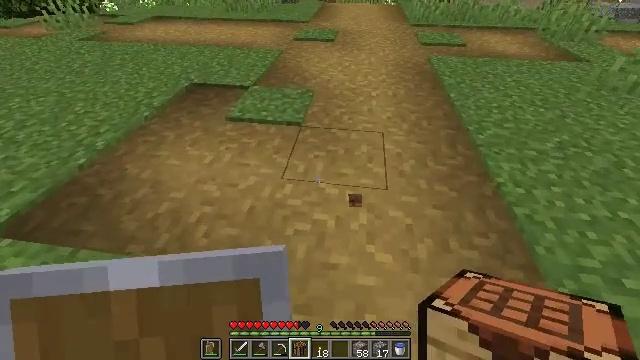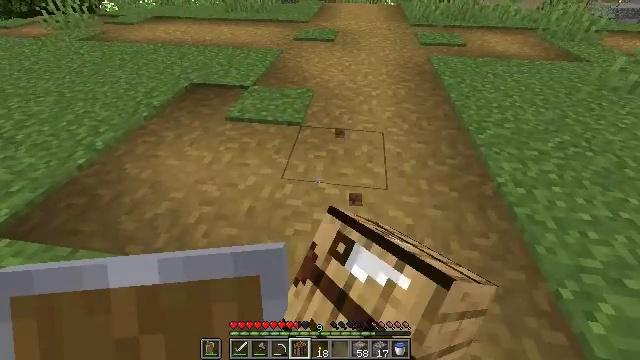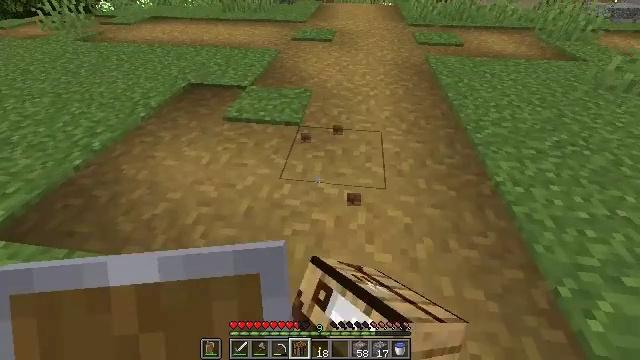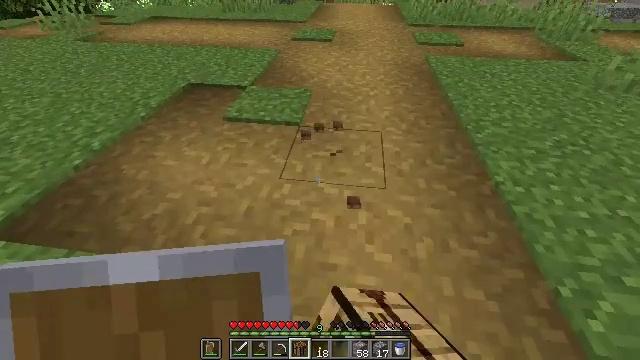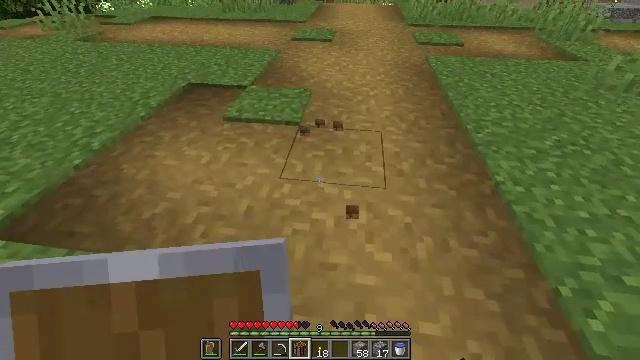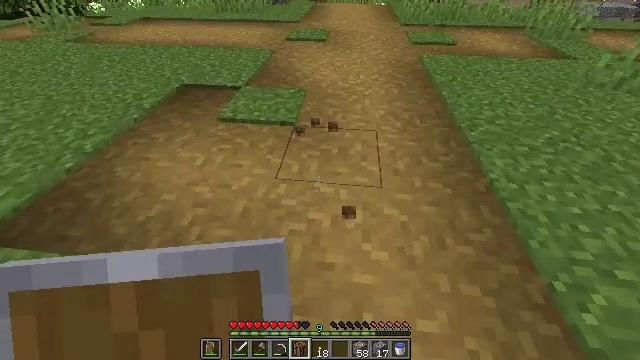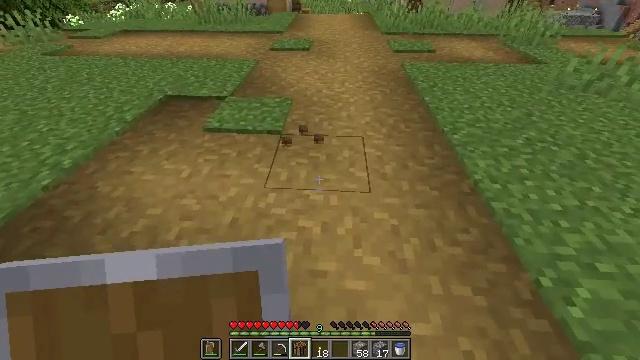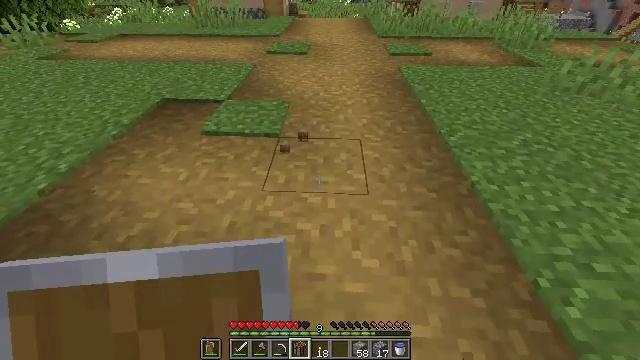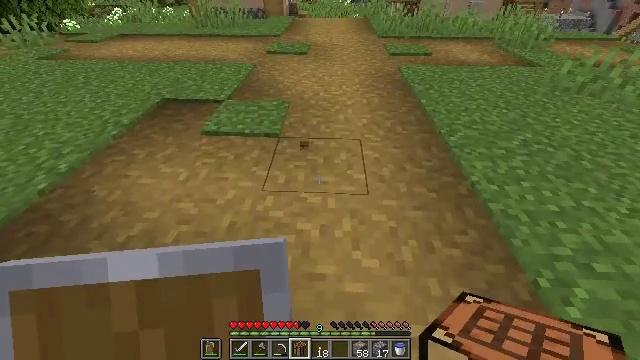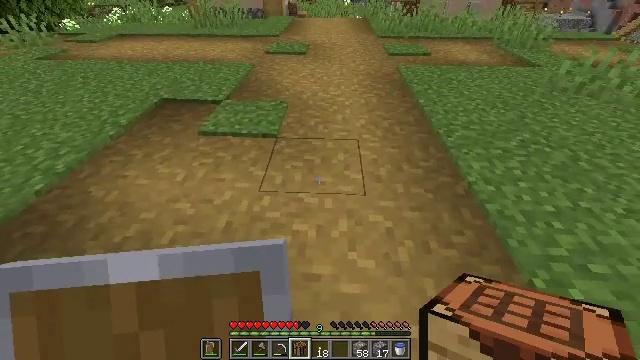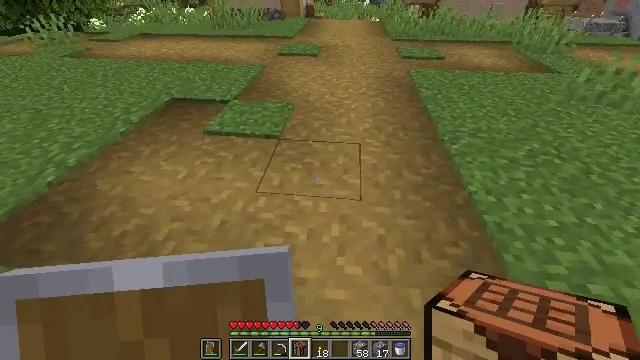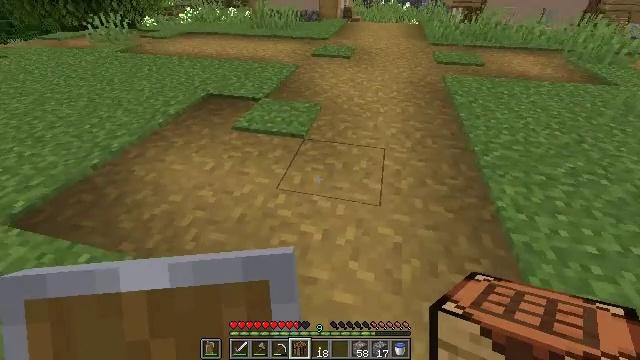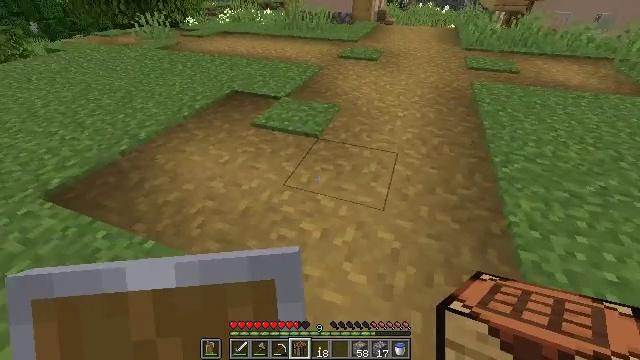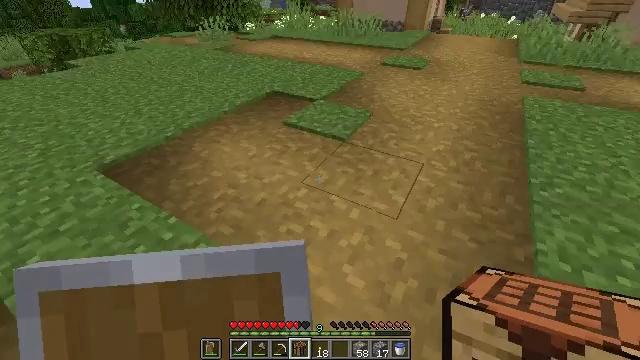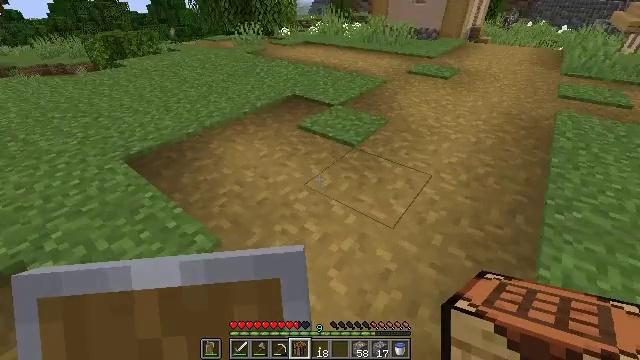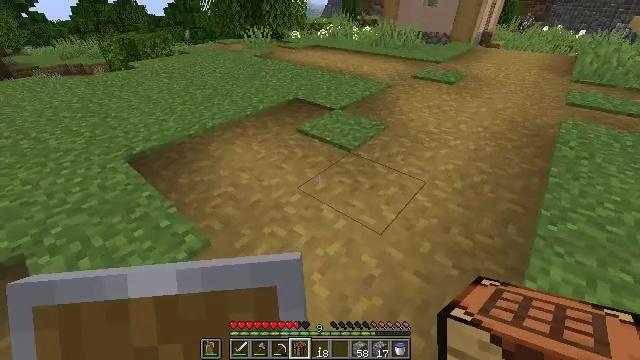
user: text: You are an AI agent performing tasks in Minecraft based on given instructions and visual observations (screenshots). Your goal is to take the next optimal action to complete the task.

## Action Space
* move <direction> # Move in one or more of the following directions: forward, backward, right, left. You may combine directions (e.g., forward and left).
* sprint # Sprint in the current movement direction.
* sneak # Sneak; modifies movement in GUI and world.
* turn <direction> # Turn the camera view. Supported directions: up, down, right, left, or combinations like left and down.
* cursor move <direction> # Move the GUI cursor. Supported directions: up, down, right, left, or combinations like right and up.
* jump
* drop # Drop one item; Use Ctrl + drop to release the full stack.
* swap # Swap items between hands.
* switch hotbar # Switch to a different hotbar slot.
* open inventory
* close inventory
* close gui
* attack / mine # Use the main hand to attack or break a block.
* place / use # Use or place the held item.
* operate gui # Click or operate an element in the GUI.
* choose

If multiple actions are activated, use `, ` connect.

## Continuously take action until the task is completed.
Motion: motion action
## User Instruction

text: Remove the grass path from the ground.
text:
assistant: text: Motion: attack / mine
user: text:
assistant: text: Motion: attack / mine
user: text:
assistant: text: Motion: attack / mine
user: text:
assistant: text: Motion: no_op
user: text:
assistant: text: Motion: turn right
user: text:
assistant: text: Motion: turn right and up
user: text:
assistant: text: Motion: no_op
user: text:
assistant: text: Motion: no_op
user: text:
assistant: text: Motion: move right
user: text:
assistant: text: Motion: move right, turn left
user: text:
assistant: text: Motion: move right, turn left
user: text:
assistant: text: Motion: move right, turn left
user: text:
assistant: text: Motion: move right, turn left and up
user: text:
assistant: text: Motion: move right, turn left and up
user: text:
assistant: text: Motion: move right, turn left
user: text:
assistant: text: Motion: move right, turn left
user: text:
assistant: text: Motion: move right, turn left
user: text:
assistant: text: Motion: move right, turn left
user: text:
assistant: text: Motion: move right, turn left
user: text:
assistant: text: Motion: move right, turn left
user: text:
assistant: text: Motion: move right, turn left
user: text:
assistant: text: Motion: move right, turn left
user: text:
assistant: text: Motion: move right, turn left
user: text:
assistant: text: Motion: move right, turn left
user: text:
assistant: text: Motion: move right, turn left
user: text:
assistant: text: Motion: move right
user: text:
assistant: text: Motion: no_op
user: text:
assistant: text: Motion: move back
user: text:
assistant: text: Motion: move back and move left
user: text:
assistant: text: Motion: move back and move left, turn right